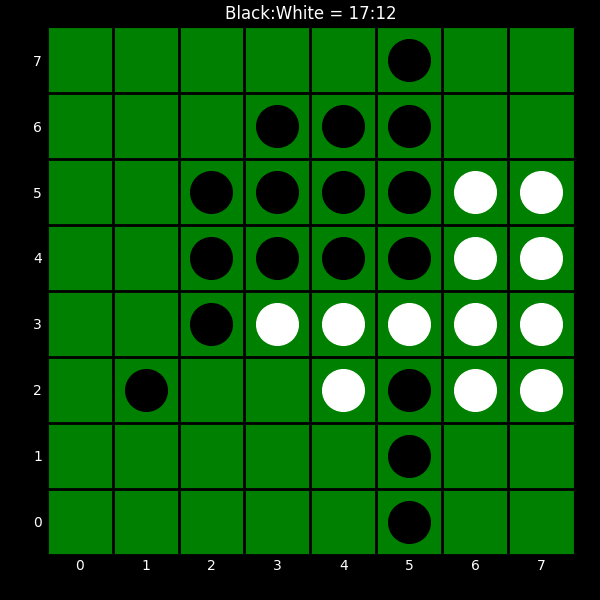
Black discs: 17
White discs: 12